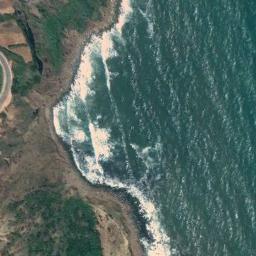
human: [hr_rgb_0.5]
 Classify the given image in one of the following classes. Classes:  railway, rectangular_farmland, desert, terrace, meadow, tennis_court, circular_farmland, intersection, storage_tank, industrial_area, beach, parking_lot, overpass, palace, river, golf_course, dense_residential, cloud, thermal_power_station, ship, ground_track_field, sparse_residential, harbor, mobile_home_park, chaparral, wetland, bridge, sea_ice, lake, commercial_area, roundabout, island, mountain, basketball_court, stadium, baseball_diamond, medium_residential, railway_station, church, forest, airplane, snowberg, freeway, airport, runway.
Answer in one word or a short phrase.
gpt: beach